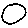
Label: circle